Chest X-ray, AP view. Patient: 45 years old, sex M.
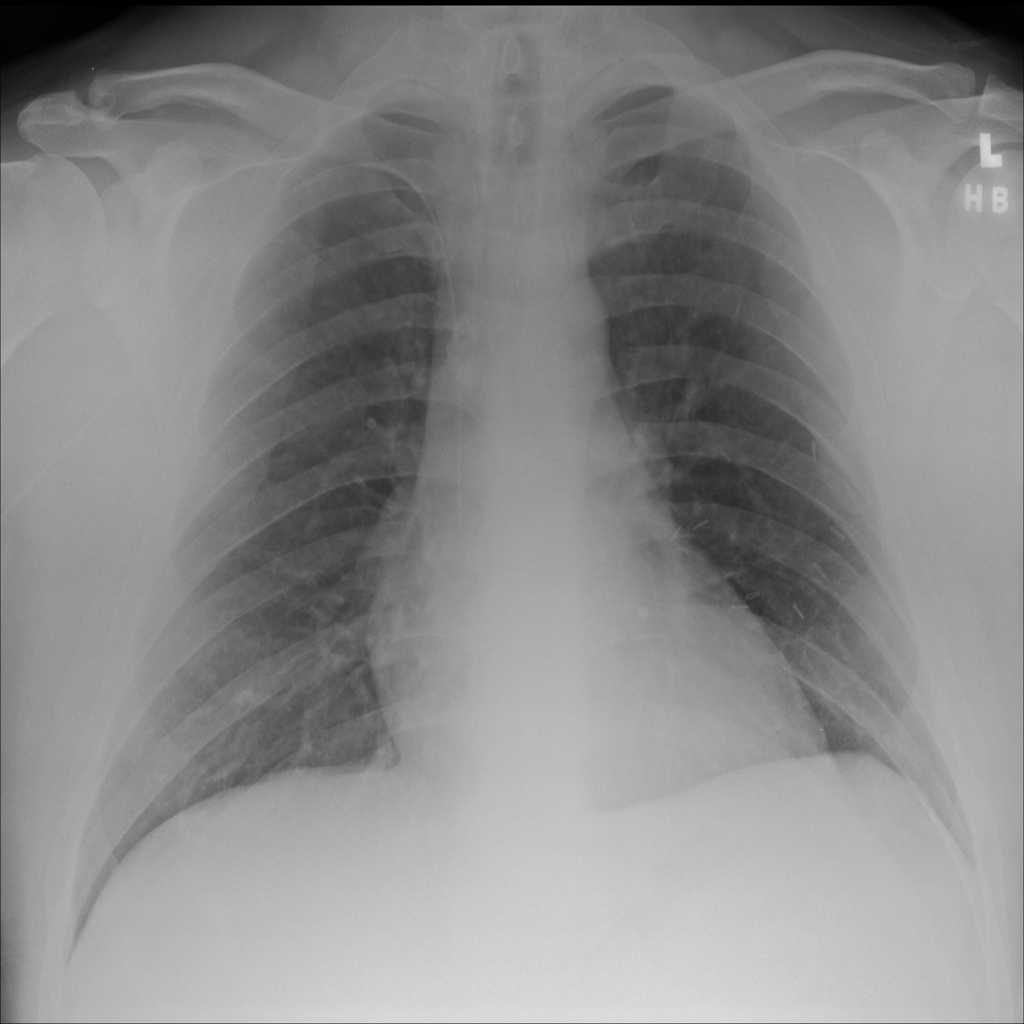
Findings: No Finding